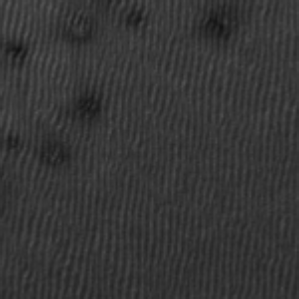
Label: frost